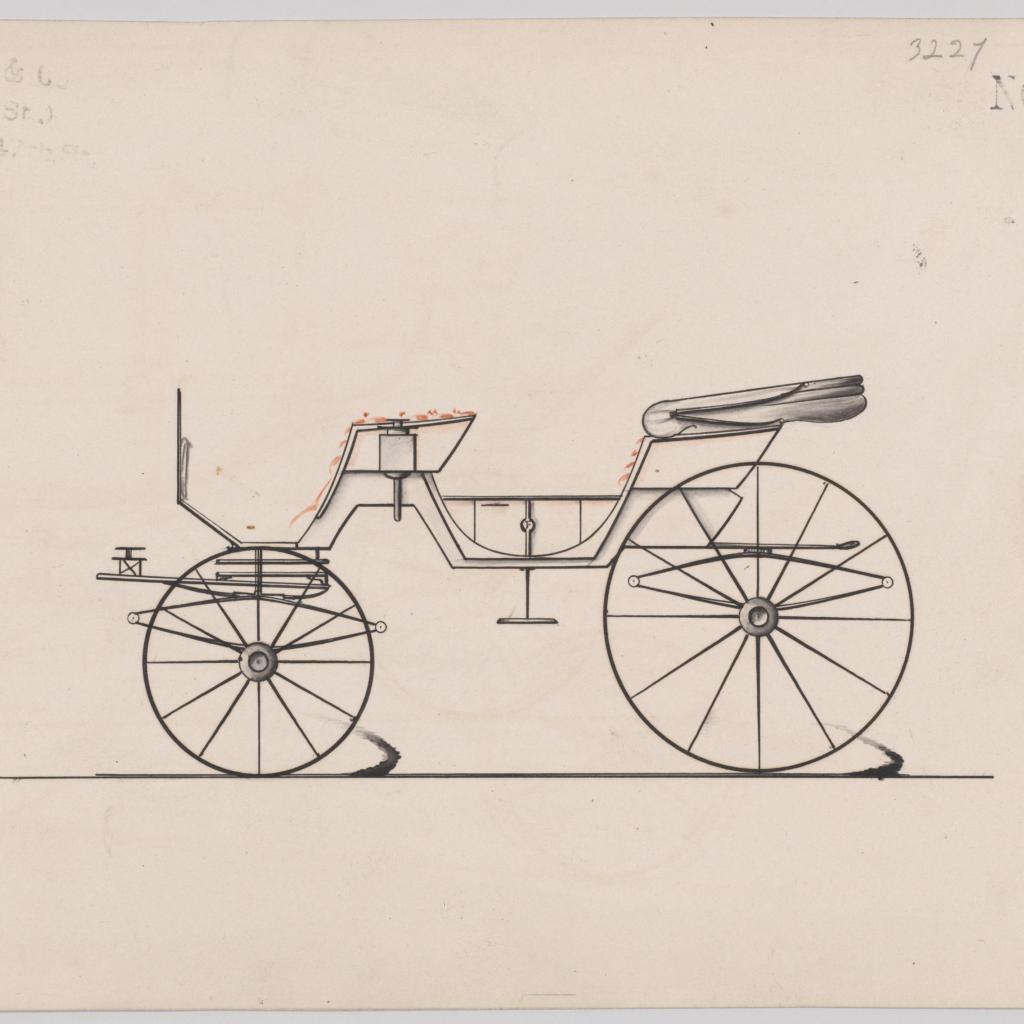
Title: Cabriolet #3227
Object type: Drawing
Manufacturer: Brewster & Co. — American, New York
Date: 1876
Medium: Pen and black ink, watercolor and gouache
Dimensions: Sheet: 6 1/4 x 8 15/16 in. (15.9 x 22.7 cm)
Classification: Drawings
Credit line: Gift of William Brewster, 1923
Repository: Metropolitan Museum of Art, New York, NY